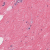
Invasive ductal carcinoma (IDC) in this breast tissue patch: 0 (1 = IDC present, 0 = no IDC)